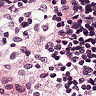
Metastatic tissue present: no